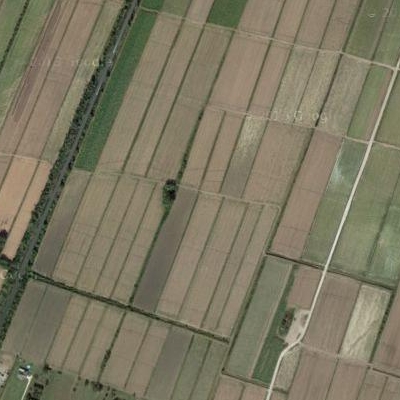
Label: bField